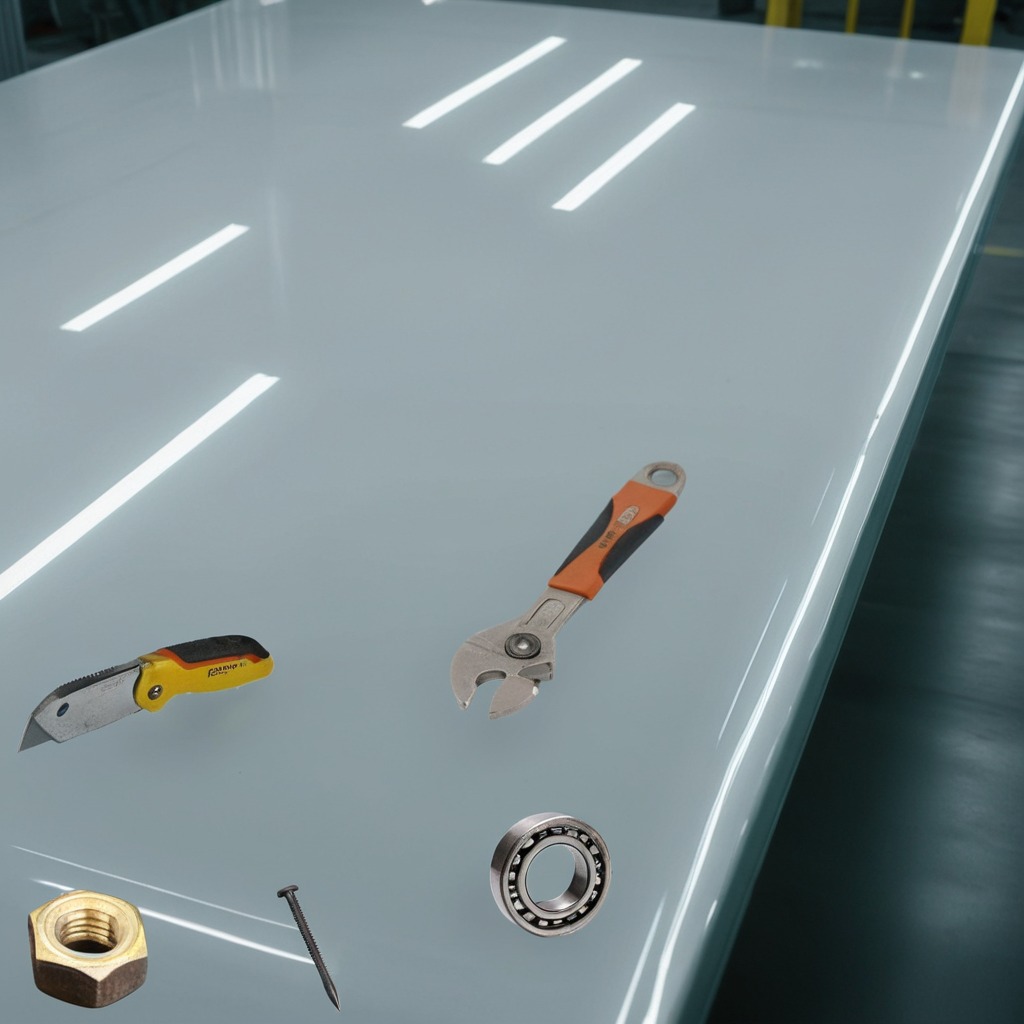
A ball bearing, a utility knife, an iron nail, a metal nut, and a wrench are lying on the table in the ship maintenance bay industrial lighting.